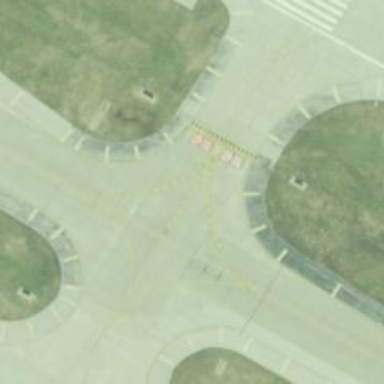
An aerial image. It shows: View of taxiway at the airport.